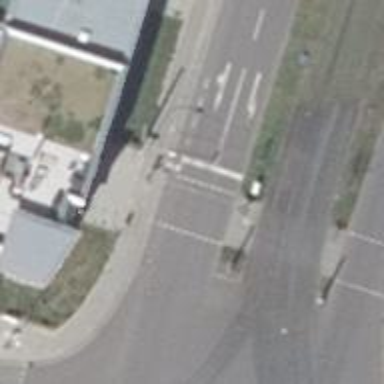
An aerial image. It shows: Road with traffic signals.